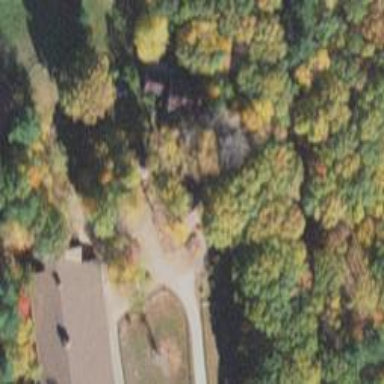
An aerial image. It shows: Driveway for service vehicles.